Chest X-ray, PA view. Patient: 28 years old, sex M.
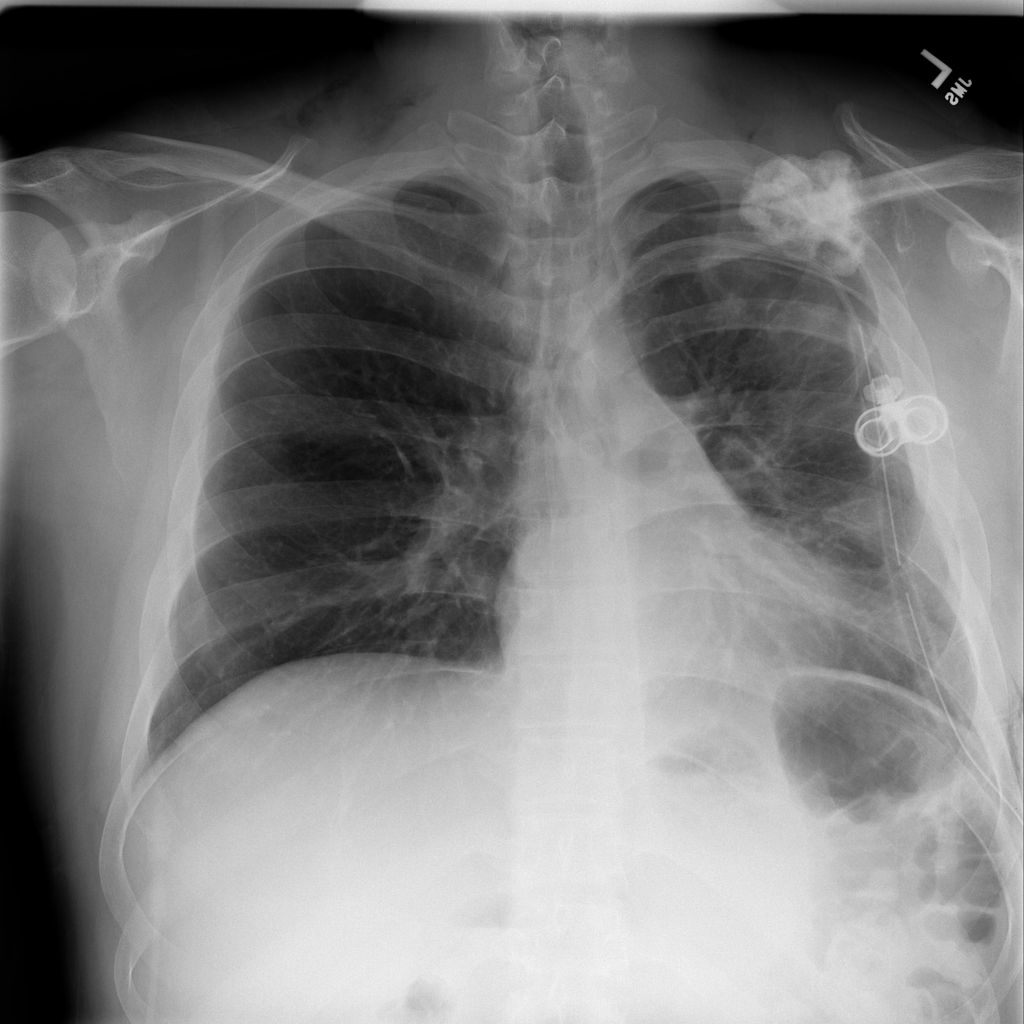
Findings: Mass, Pneumothorax